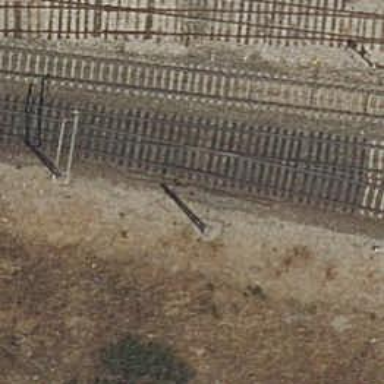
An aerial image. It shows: Railway track with contact lines for electrification.